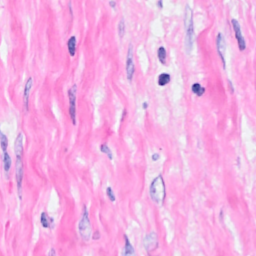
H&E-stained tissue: Breast